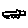
Label: car